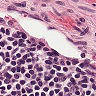
Metastatic tissue present: no